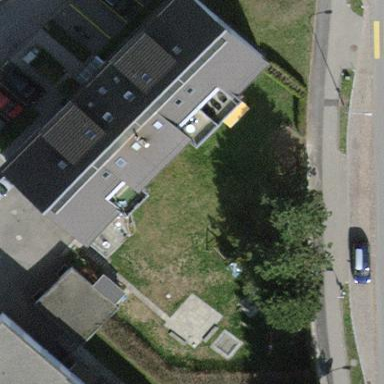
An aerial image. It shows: Building with tiled roof.